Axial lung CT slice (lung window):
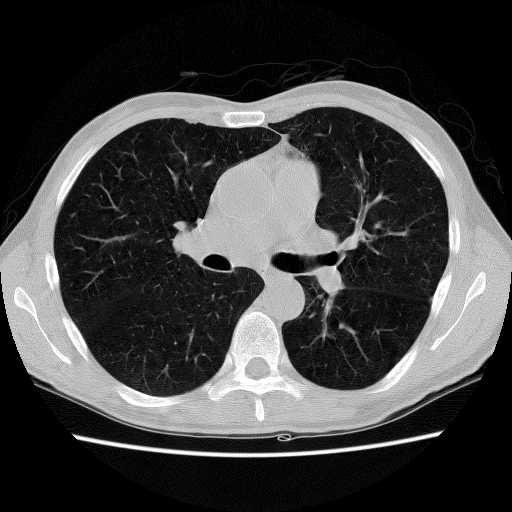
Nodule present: no